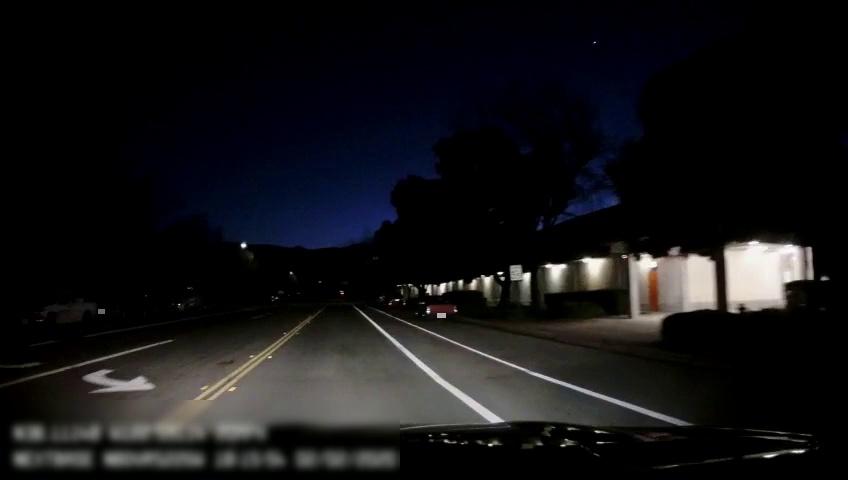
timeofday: Night
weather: Other
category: Drivable Space
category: Vehicles | Car
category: Vehicles | Truck
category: Vehicles | SUV
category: Vehicles | Car
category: Vehicles | Car
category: Lanes | Alternate Lane
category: Lanes | Alternate Lane
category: Lanes | Current Lane
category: Lanes | Current Lane
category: Lanes | Opposite Lane